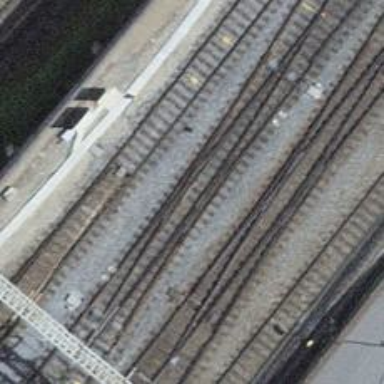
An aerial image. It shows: Railway siding with one electrified track and contact line for powering the train.